Question: I am trying to create an Api controller used for logging in, which should be used before using my 'CustomerController' (Api) to access data.
The problem is that I am getting a 404 error when I try to access my Login method on 'AccountController'. I am trying to POST to the 'AccountController' as shown in my screenshot below.
Funny thing is that I am able to access my 'CustomerController' (Api) without any problem by pointing my browser to 'http://localhost:62655/api/customer/cvr/88888888'.
My WebApi route config is:
'''
public static class WebApiConfig
{
public static void Register(HttpConfiguration config)
{
config.MapHttpAttributeRoutes();
config.Routes.MapHttpRoute(
name: "DefaultApi",
routeTemplate: "api/{controller}/{action}/{id}",
defaults: new { id = RouteParameter.Optional }
);
}
}
'''
And added into my Global.asax:
'''
WebApiConfig.Register(GlobalConfiguration.Configuration);
'''
My AccountController and CustomerController is looking like so (files merged for brevity):
'''
public class AccountController : ApiController
{
public UserManager<ApplicationUser> UserManager { get; private set; }
private IAuthenticationManager AuthenticationManager
{
get
{
return HttpContext.Current.GetOwinContext().Authentication;
}
}
public AccountController(UserManager<ApplicationUser> userManager)
{
UserManager = userManager;
}
public async Task<HttpResponseMessage> Login([FromBody]LoginApiViewModel model)
{
if (!ModelState.IsValid) return Request.CreateResponse(HttpStatusCode.BadRequest, "Username or password is not supplied");
var user = UserManager.Find(model.Username, model.Password);
if (user != null && UserManager.IsInRole(user.Id, "Administrator"))
{
var identity = await UserManager.CreateIdentityAsync(user, DefaultAuthenticationTypes.ApplicationCookie);
AuthenticationManager.SignIn(new AuthenticationProperties() { IsPersistent = true }, identity);
var response = Request.CreateResponse(HttpStatusCode.OK, "Success");
return response;
}
return Request.CreateResponse(HttpStatusCode.Unauthorized, "Wrong login");
}
}
[Authorize(Roles = "Administrator")]
public class CustomerController : ApiController
{
private readonly ICustomerService _customerService;
public CustomerController(ICustomerService customerService)
{
_customerService = customerService;
}
[ActionName("cvr")]
public CustomerApiViewModel GetCustomerById(string id)
{
var customer = _customerService.GetByCVR(id);
if (customer == null) throw new HttpResponseException(HttpStatusCode.NotFound);
var customerViewModel = Mapper.Map<CustomerApiViewModel>(customer);
return customerViewModel;
}
}
'''

The above image returns a 404 error. The program is Fiddler2.
Exception:
> [HttpException]: The controller for path '/api/account/login'
was not found or does not implement IController.
'''
protected void Application_Start()
{
AreaRegistration.RegisterAllAreas();
FilterConfig.RegisterGlobalFilters(GlobalFilters.Filters);
RouteConfig.RegisterRoutes(RouteTable.Routes);
GlobalConfiguration.Configure(WebApiConfig.Register);
BundleConfig.RegisterBundles(BundleTable.Bundles);
AutoMapperWebConfiguration.Configure();
GlobalConfiguration.Configuration.EnsureInitialized();
}
public static void RegisterRoutes(RouteCollection routes)
{
routes.LowercaseUrls = true;
routes.IgnoreRoute("{resource}.axd/{*pathInfo}");
routes.MapRoute(
"DefaultOnlyAction",
"{action}",
new { controller = "Home", action = "Index" }
);
routes.MapRoute(
"Default",
"{controller}/{action}/{id}",
new { controller = "Home", action = "Index", id = UrlParameter.Optional }
);
}
'''
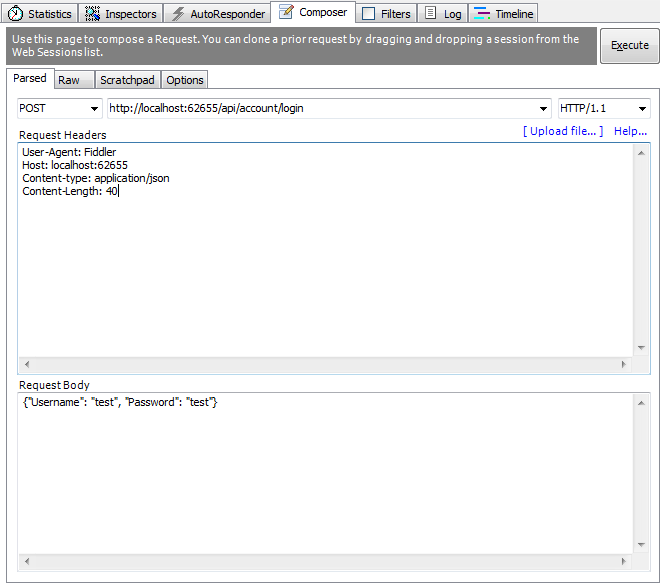
Answer: Change your configuration to like below...here i moved web api routes before MVC routes...this is because Web API routes are more specific than the generic MVC routes..
'''
protected void Application_Start()
{
AreaRegistration.RegisterAllAreas();
GlobalConfiguration.Configure(WebApiConfig.Register);
FilterConfig.RegisterGlobalFilters(GlobalFilters.Filters);
RouteConfig.RegisterRoutes(RouteTable.Routes);
BundleConfig.RegisterBundles(BundleTable.Bundles);
AutoMapperWebConfiguration.Configure();
}
'''